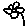
Label: flower